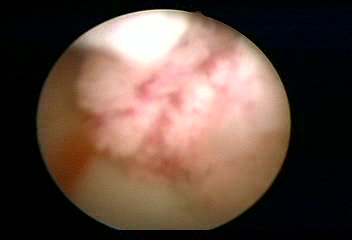
Modality: WLC
Class: Malignant
Subclass: LowGradePapillary
Lesion: L1
Stage: Ta
Morphology: Papillary
Bladder cancer association: Yes
Annotated structures: Tumor